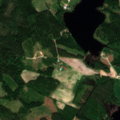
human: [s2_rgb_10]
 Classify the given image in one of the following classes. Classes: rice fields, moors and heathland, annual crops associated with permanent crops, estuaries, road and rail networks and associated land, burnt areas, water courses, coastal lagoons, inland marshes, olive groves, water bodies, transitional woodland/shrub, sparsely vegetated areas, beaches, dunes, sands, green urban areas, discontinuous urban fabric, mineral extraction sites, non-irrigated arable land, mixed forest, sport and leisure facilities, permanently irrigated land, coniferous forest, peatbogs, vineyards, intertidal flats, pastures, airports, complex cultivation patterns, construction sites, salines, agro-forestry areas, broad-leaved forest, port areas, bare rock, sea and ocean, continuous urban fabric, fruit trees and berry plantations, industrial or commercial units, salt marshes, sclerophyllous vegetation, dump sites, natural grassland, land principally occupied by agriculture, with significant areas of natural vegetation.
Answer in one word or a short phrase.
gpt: land principally occupied by agriculture, with significant areas of natural vegetation, coniferous forest, mixed forest, water bodies